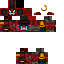
A male skeleton skin with dark skin, wearing brown helmet dressed in a red armor chest and red pants, featuring a closed mouth.